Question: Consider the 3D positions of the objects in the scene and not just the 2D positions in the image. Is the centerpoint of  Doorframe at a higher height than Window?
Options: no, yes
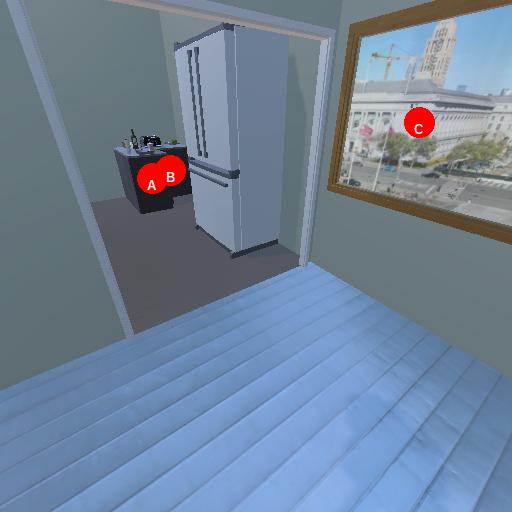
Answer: no